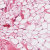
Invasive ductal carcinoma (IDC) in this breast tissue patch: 0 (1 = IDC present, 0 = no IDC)